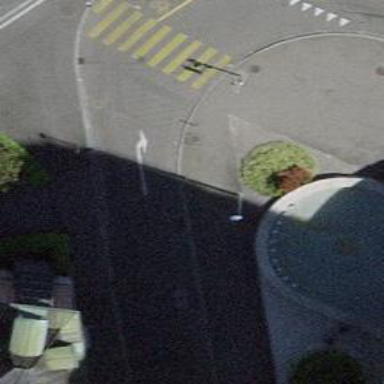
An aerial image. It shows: Raised kerb.